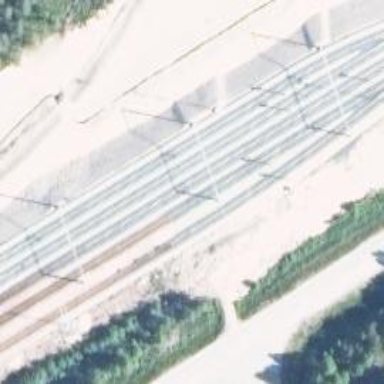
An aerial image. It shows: Siding railway line with electrified contact line for the trains.